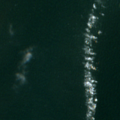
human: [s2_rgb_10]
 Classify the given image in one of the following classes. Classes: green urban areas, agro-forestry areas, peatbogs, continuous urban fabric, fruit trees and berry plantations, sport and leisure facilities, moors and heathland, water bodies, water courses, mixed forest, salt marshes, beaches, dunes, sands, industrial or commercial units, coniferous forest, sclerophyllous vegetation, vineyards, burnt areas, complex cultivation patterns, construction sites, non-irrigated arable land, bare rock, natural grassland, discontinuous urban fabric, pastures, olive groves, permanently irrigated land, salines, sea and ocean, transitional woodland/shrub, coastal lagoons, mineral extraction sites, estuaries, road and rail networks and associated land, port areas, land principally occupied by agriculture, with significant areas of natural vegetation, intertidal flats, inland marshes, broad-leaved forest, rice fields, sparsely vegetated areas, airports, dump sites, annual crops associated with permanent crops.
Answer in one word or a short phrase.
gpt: sea and ocean